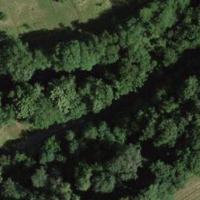
EUNIS habitat code: 44
Species observed at this site:
Astrantia major